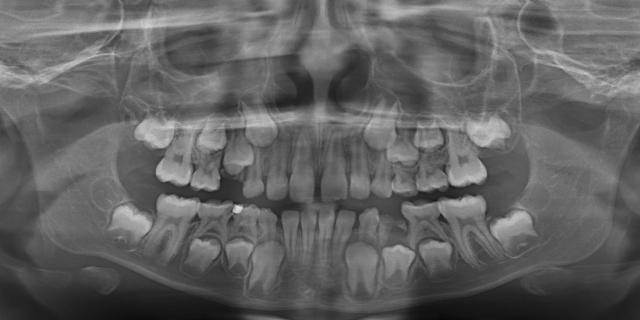
child